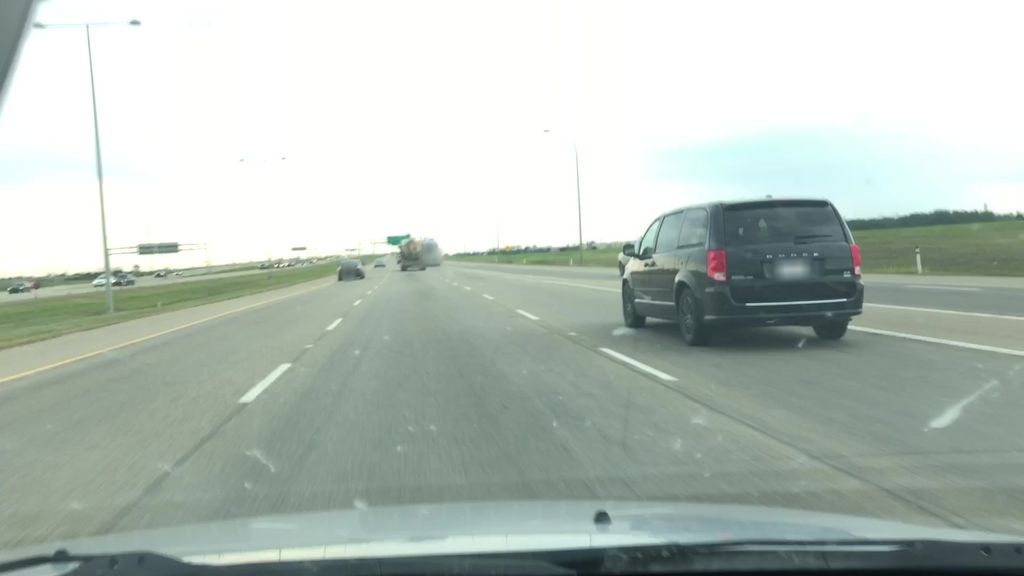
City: edmonton